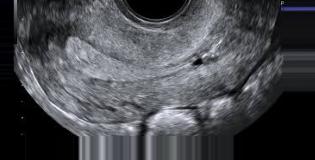
Label: notinfected